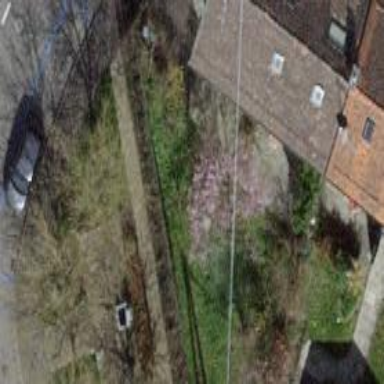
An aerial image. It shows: Garden enclosed by fence.